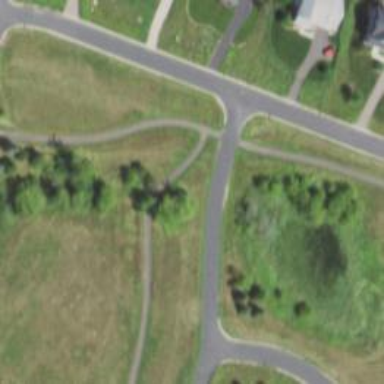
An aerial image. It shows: Unmarked asphalt crossing on cycleway road.